Interaction volume radius: 10 \u00c5
Interaction volume height: 25 \u00c5
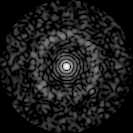
Disorder parameter: 0.8005